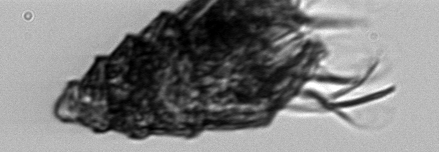
Label: Laboea_strobila